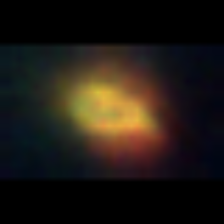
Taxon: Unknown_phyto
Group: Unknown